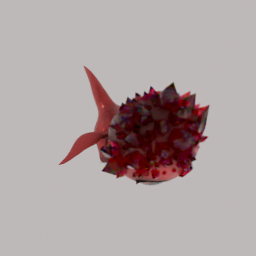
Label: animals